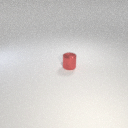
small red metal cylinder